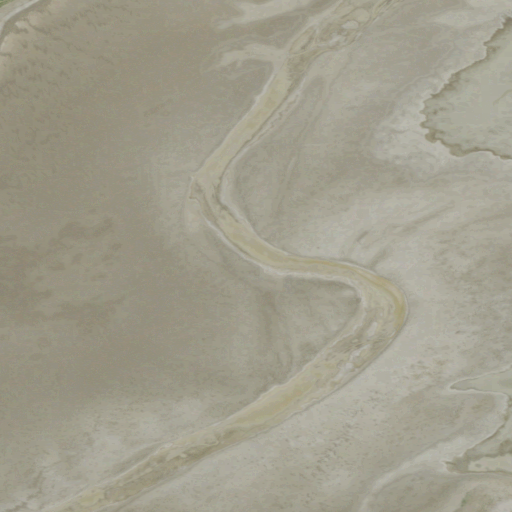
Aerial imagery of valley in Montana named Cold Turkey Coulee containing barren land, herbaceous wetlands, and grassland